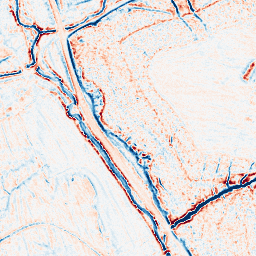
Category: edge_preserving
Decomposition family: bilateral
Decomposition parameters: d: 9
sigma_color: 100
sigma_space: 75
Upsampling method: bspline
Upsampling parameters: scale: 8
Upsampling scale: 8